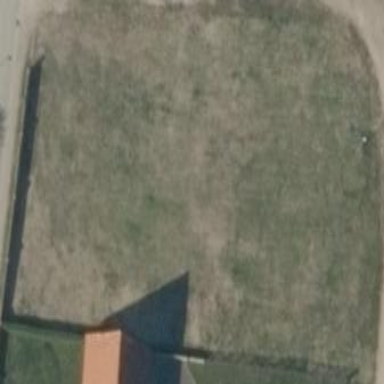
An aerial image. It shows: Open area covered with grass.